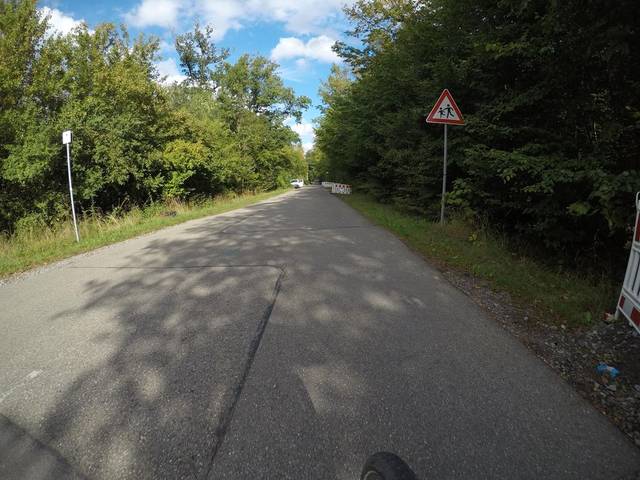
Region: Germany
Coordinates: 48.69, 9.043